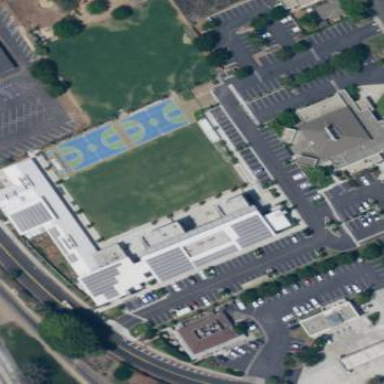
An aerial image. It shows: School.